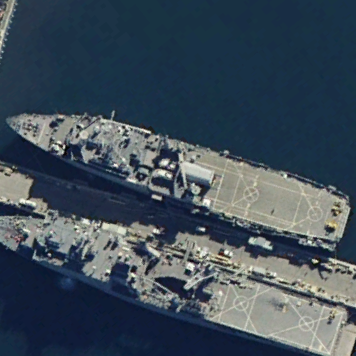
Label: combat